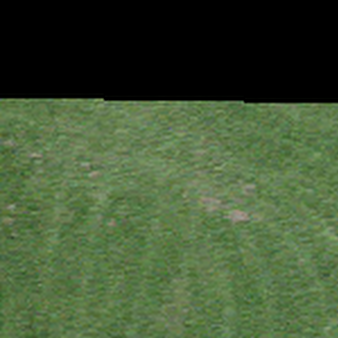
Label: other